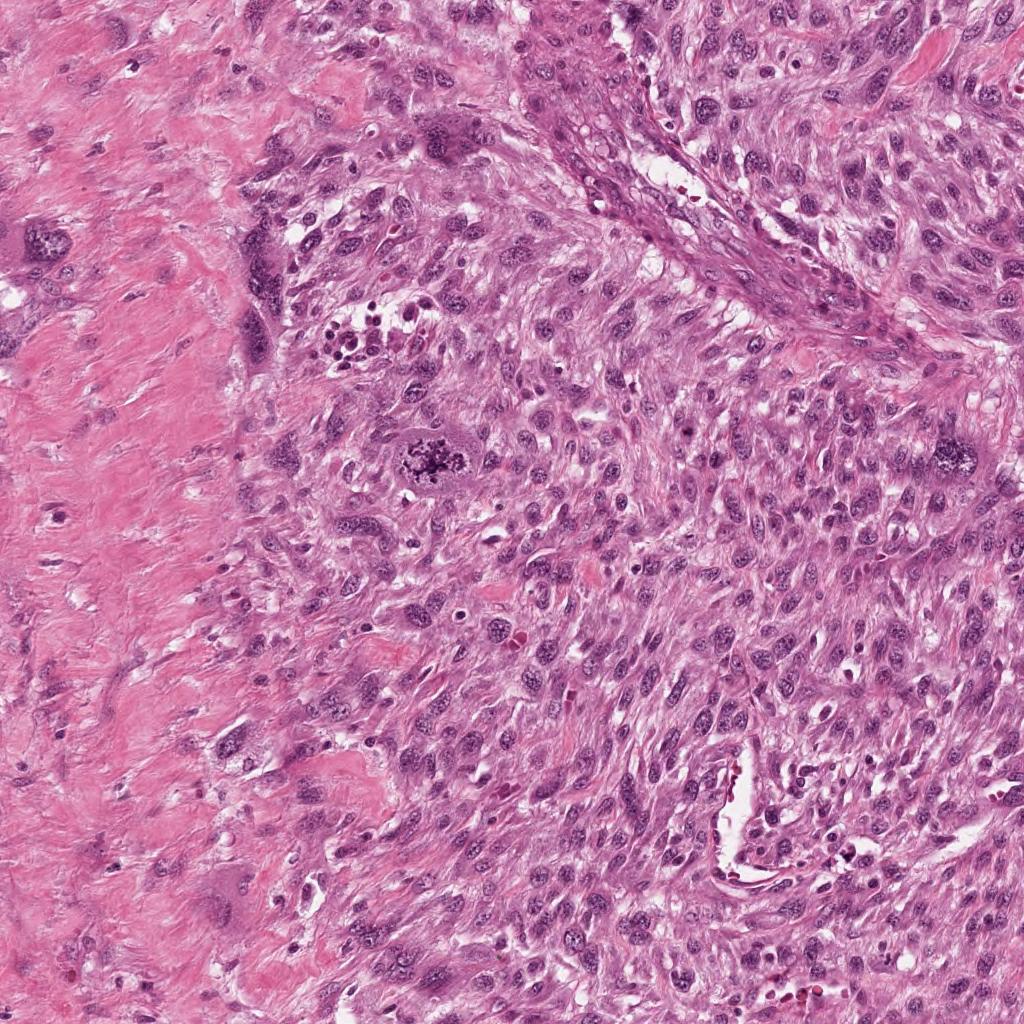
Label: Viable